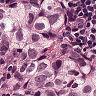
Metastatic tissue present: yes